Brain MRI, t1w sequence, axial 2D slice.
Patient: age 18, sex F, weight 95 kg, height 1.95 m
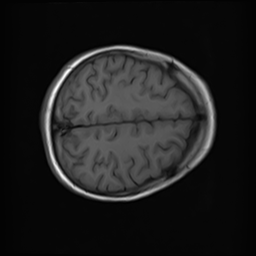